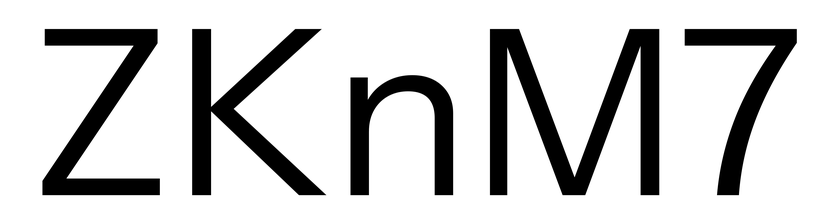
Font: InstrumentSans_Regular